Question: Below is my application layout:

code is below:
'''
<!DOCTYPE html>
<html ng-app="MyApp">
<head>
<title>My AngularJS App</title>
<script src="//ajax.googleapis.com/ajax/libs/angularjs/1.0.6/angular.min.js"></script>
<script src="/static/app/controllers.js"></script>
</head>
<body>
<ul class="nav">
<li><a href="#admin">Admin</a></li>
<li><a href="#sales">Sales</a></li>
<li><a href="#purchase">Purchase</a></li>
</ul>
<div ng-controller="AppCtrl" ng-include="view.url">
</div>
</body>
</html>
'''
is:
'''
var app = angular.module('MyApp', []);
app.controller('AppCtrl', ['$scope', '$location',
function ($scope, $location) {
$scope.$watch(
function () {
return $location.path();
},
function (path) {
var moduleName = path.split("/")[1];
if (moduleName) {
$scope.view = { url: "/static/app/" + moduleName + "/" + moduleName + ".html" };
}
});
} ]);
'''
Now let say is:
'''
<div>
<p>Admin</p>
</div>
'''
and sales.html, and purchase.html are just about the same. Then my app's navigation works just as expected; when admin link is clicked, admin.html is loaded and shown.
But if is as follows:
'''
<div>
<p>Admin</p>
<script src="/static/app/admin/controllers.js"></script>
<div ng-controller="AdminCtrl" ng-include="subView.url">
</div>
</div>
'''
and is
'''
var admin = angular.module('MyApp.Admin', []);
admin.controller('AdminCtrl', ['$scope', '$location',
function ($scope, $location) {
} ]);
'''
then when admin link is clicked, the following error is thrown in Google Chrome console:
'''
Error: Argument 'AdminCtrl' is not a function, got undefined
at Error (<anonymous>)
'''
If I move AdminCtrl to /app/controllers.js, then it works; but I would prefer it to be in its own directory. Can someone help me with this? Also, next step is to display "subView", similar way as "view" is navigated. Any hint on this will be much appreciated.
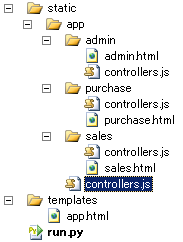
Answer: You need to connect your 'MyApp' module (in its definition) with your 'MyApp.Admin' modulelikes this:
'angular.module('MyApp', ["MyApp.Admin"]);'
But for a larger app, you might want to look at the <URL> instead...